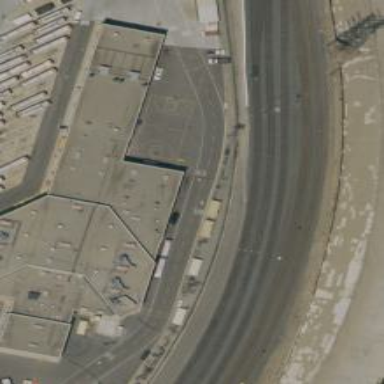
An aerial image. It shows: Transportation building.